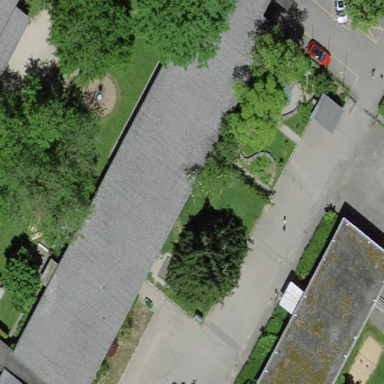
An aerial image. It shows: School building.